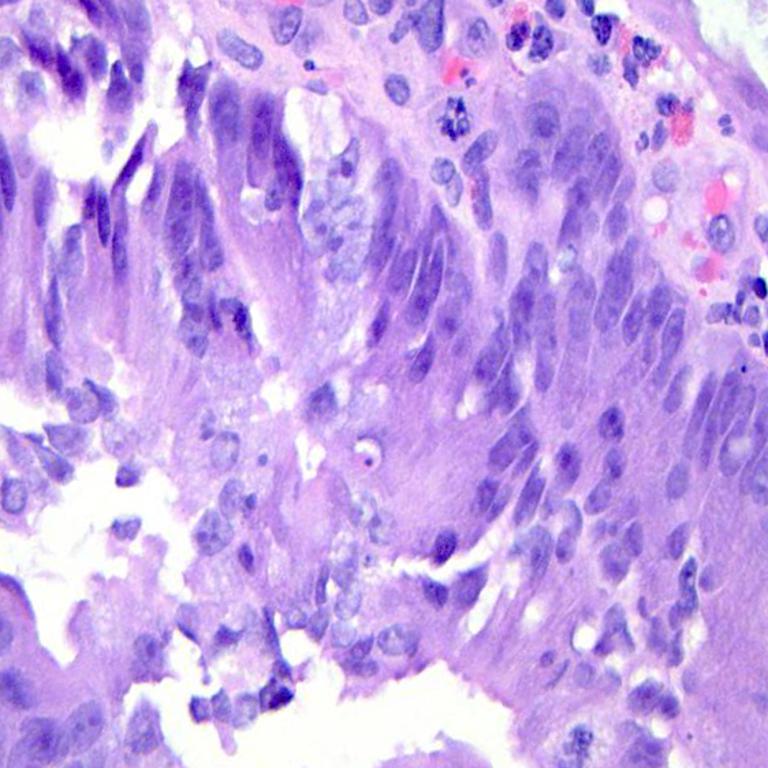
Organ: colon
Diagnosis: adenocarcinomas